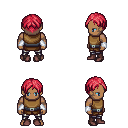
a pixel art fantasy rpg character, male body template, human, dark skin, leather chest armor, metal pants, ruby red parted hairstyle, white cloth bracers, maroon shoes, four views (front, back, left, right), 2x2 character sprite sheet, small pixel art, hard edges, no anti-aliasing